Question: Below is the image of the menu I need to make.

I have drawn the triangles using canvas in custom views. I also need to scroll this menu, when custom views are added in the scroll view it takes each View as a rectangular item not allowing the triangles to be drawn like this.
Is there anyway to achieve this?
Thanks in advance.
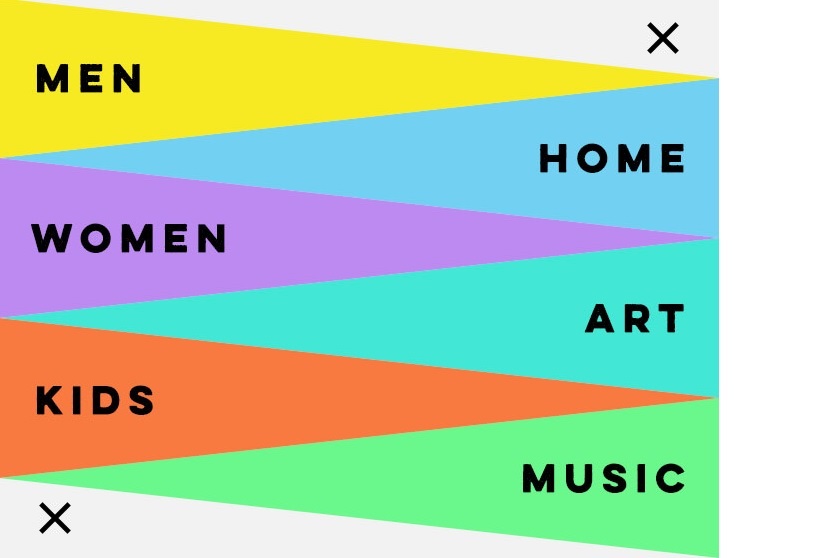
Answer: At first you must create 2 custom views, with different draws of triangles. Then in your 'RelativeLayout' or another create those triangles and set the, negative 'margin_top' value for correct presentation, like in my example:

So, now lets look at code.
Dont critic my code. It's just example for you without true OOP structure :)
-
## CustomShapeLeft.class:
'''
/**
* Created by gigamole on 07.02.15.
*/
public class CustomShapeLeft extends RelativeLayout {
Paint paint = new Paint(Paint.ANTI_ALIAS_FLAG);
int backgroundColor;
int viewWidth; // width of parent(CustomShape layout)
int viewHeight;
public CustomShapeLeft(Context context) {
super(context);
this.setWillNotDraw(false);
}
public CustomShapeLeft(Context context, AttributeSet attrs) {
super(context, attrs);
this.setWillNotDraw(false);
TypedArray ta = context.obtainStyledAttributes(attrs, new int[]{android.R.attr.background});
this.backgroundColor = ((ColorDrawable) ta.getDrawable(0)).getColor();
this.setBackgroundColor(Color.TRANSPARENT);
}
public CustomShapeLeft(Context context, AttributeSet attrs, int defStyleAttr) {
super(context, attrs, defStyleAttr);
this.setWillNotDraw(false);
}
@Override
protected void onSizeChanged(int xNew, int yNew, int xOld, int yOld) {
super.onSizeChanged(xNew, yNew, xOld, yOld);
viewWidth = xNew;
viewHeight = yNew;
}
@Override
protected void onMeasure(int widthMeasureSpec, int heightMeasureSpec) {
super.onMeasure(widthMeasureSpec, heightMeasureSpec);
}
Path path = new Path();
Point[] points = new Point[3];
@Override
protected void onDraw(Canvas canvas) {
super.onDraw(canvas);
paint.setColor(backgroundColor);
paint.setStyle(Paint.Style.FILL);
points[0] = new Point(0, 0);
points[1] = new Point(viewWidth, (viewHeight / 2));
points[2] = new Point(0, (viewHeight));
path.setFillType(Path.FillType.EVEN_ODD);
path.moveTo(points[0].x, points[0].y);
path.lineTo(points[1].x, points[1].y);
path.lineTo(points[2].x, points[2].y);
path.close();
canvas.drawPath(path, paint);
}
public boolean isTouched(final float X, final float Y){
final Polygon p = new Polygon(points);
return p.contains(X, Y);
}
'''
}
Method 'isTouched()' need for know when the user tap on shape, but not on 'View,' cause when on last, its problematic to take correct action, cause they lay down like layer-layer-layer system.
This method get the position of tap and calculate is on shape or not. In your way you will dont have 'onClickListener', just 'onTouchListener'.
-
## CustomShapeRight.class:
They are almost similar, but different draw methods:
'''
@Override
protected void onDraw(Canvas canvas) {
super.onDraw(canvas);
paint.setColor(backgroundColor);
paint.setStyle(Paint.Style.FILL);
points[0] = new Point(viewWidth, 0);
points[1] = new Point(0, (viewHeight / 2));
points[2] = new Point(viewWidth, (viewHeight));
path.setFillType(Path.FillType.EVEN_ODD);
path.moveTo(points[0].x, points[0].y);
path.lineTo(points[1].x, points[1].y);
path.lineTo(points[2].x, points[2].y);
path.close();
canvas.drawPath(path, paint);
}
'''
-
## Layout.xml:
'''
<null_anal.customshape.CustomShapeLeft
android:layout_width="match_parent"
android:layout_height="70dp"
android:id="@+id/triangle_1"
android:background="@android:color/holo_red_dark">
<TextView
android:layout_width="wrap_content"
android:layout_height="wrap_content"
android:layout_centerVertical="true"
android:textSize="22dp"
android:padding="5dp"
android:textColor="@android:color/black"
android:text="MEN"
android:background="@android:color/transparent"/>
</null_anal.customshape.CustomShapeLeft>
<null_anal.customshape.CustomShapeRight
android:layout_width="match_parent"
android:layout_height="70dp"
android:id="@+id/triangle_2"
android:layout_marginTop="-36dp"
android:background="@android:color/holo_orange_dark"
android:layout_below="@+id/triangle_1">
<TextView
android:layout_width="wrap_content"
android:layout_height="wrap_content"
android:layout_centerVertical="true"
android:textSize="22dp"
android:layout_alignParentRight="true"
android:padding="5dp"
android:textColor="@android:color/black"
android:text="HOME"
android:background="@android:color/transparent"/>
</null_anal.customshape.CustomShapeRight>
<null_anal.customshape.CustomShapeLeft
android:layout_width="match_parent"
android:layout_height="70dp"
android:id="@+id/triangle_3"
android:layout_marginTop="-36dp"
android:background="@android:color/holo_purple"
android:layout_below="@+id/triangle_2">
<TextView
android:layout_width="wrap_content"
android:layout_height="wrap_content"
android:layout_centerVertical="true"
android:textSize="22dp"
android:padding="5dp"
android:textColor="@android:color/black"
android:text="WOMEN"
android:background="@android:color/transparent"/>
</null_anal.customshape.CustomShapeLeft>
<null_anal.customshape.CustomShapeRight
android:layout_width="match_parent"
android:layout_height="70dp"
android:id="@+id/triangle_4"
android:layout_marginTop="-36dp"
android:background="@android:color/holo_green_dark"
android:layout_below="@+id/triangle_3">
<TextView
android:layout_width="wrap_content"
android:layout_height="wrap_content"
android:layout_centerVertical="true"
android:textSize="22dp"
android:layout_alignParentRight="true"
android:padding="5dp"
android:textColor="@android:color/black"
android:text="ART"
android:background="@android:color/transparent"/>
</null_anal.customshape.CustomShapeRight>
<null_anal.customshape.CustomShapeLeft
android:layout_width="match_parent"
android:layout_height="70dp"
android:id="@+id/triangle_5"
android:layout_marginTop="-36dp"
android:background="@android:color/holo_blue_dark"
android:layout_below="@+id/triangle_4">
<TextView
android:layout_width="wrap_content"
android:layout_height="wrap_content"
android:layout_centerVertical="true"
android:textSize="22dp"
android:padding="5dp"
android:textColor="@android:color/black"
android:text="KIDS"
android:background="@android:color/transparent"/>
</null_anal.customshape.CustomShapeLeft>
<null_anal.customshape.CustomShapeRight
android:layout_width="match_parent"
android:layout_height="70dp"
android:id="@+id/triangle_6"
android:layout_marginTop="-36dp"
android:background="@android:color/holo_blue_bright"
android:layout_below="@+id/triangle_5">
<TextView
android:layout_width="wrap_content"
android:layout_height="wrap_content"
android:layout_centerVertical="true"
android:textSize="22dp"
android:layout_alignParentRight="true"
android:padding="5dp"
android:textColor="@android:color/black"
android:text="MUSIC"
android:background="@android:color/transparent"/>
</null_anal.customshape.CustomShapeRight>
'''
And in activity set them 'onTouchListener()':
'''
CustomShapeRight customShapeRight = (CustomShapeRight) findViewById(R.id.triangle_6);
customShapeRight.setOnTouchListener(new View.OnTouchListener() {
@Override
public boolean onTouch(View v, MotionEvent event) {
if (((CustomShapeRight)v).isTouched(event.getX(), event.getY())) {
Toast.makeText(getApplicationContext(), ((TextView)((CustomShapeRight) v).getChildAt(0)).getText(), Toast.LENGTH_SHORT).show();
}
return false;
}
});
'''
And all. I'd hope this will help you and with delete items "X" item in your layout you will deal with it alone. And thanks for cool question. Like it.